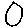
Label: circle